Question: I installed an applet on my javacard! and now I want to delete it. How I can do it?
I try "Reset Card" button in jcmanager and also 'gpj -delete AID' but it not deleted! I also try gpshell but it don't work too. the output of gpj shown below:
<URL>

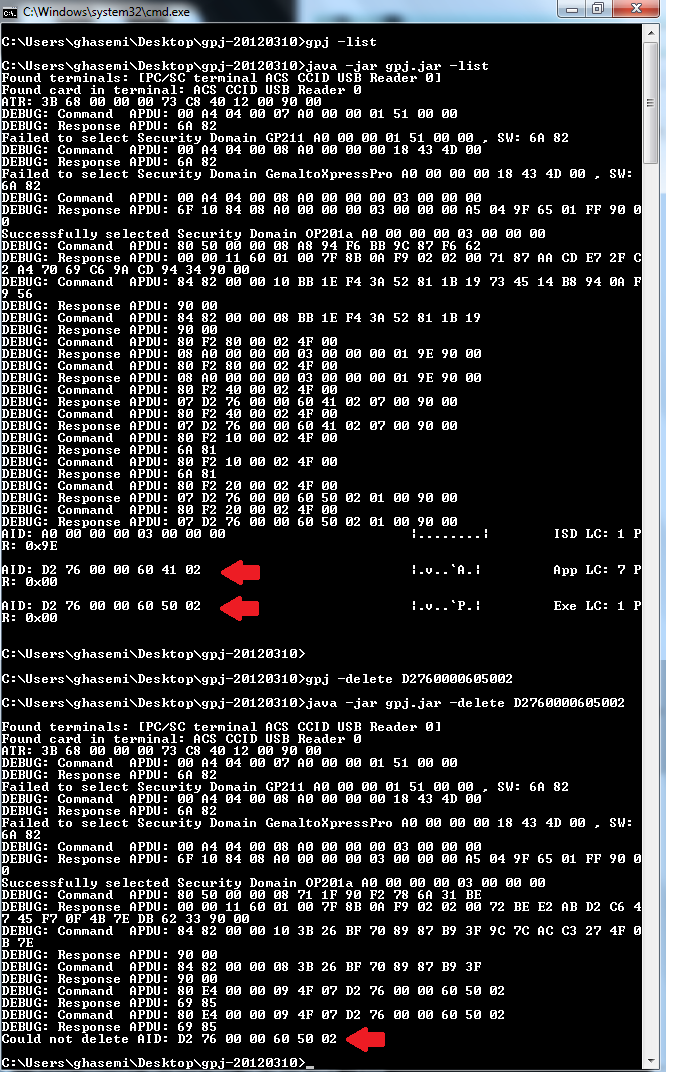
Answer: You are trying to delete the executable load file without deleting the applet instance installed from it. Either change the parameter 'P2' of the DELETE APDU to '0x80' (delete object and related object). GPJ does this if you pass the argument '-deletedeps':
'''
gpj -deletedeps -delete D2760000605002
'''
Alternatively delete the applet instance (AID: 'D2 76 00 00 60 41 02') first.